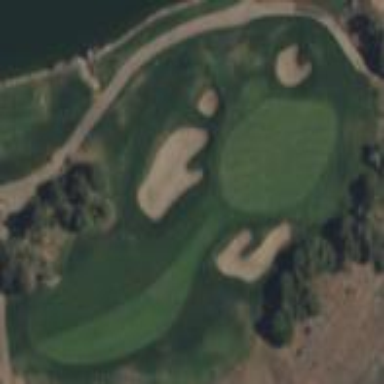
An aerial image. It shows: Area of rough grass used for golf.